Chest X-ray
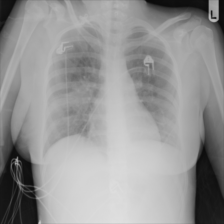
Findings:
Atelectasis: negative
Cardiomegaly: negative
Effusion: negative
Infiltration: negative
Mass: negative
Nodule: negative
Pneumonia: positive
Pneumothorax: negative
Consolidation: negative
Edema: negative
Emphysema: negative
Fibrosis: negative
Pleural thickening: negative
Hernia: negative